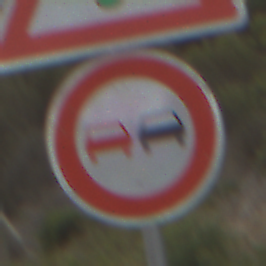
Verkehrszeichen: Ueberholverbot
Zusatzzeichen oben: Lichtzeichenanlage
Umgebung: Outdoor, Nature
Tageszeit: Midday
Wetter: Overcast
Licht: Natural
Jahreszeit: NotSpecified
Kontrast: LowContrast